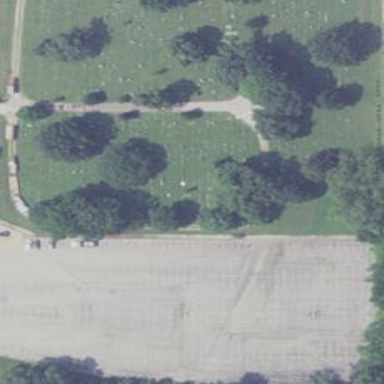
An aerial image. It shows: Graveyard.